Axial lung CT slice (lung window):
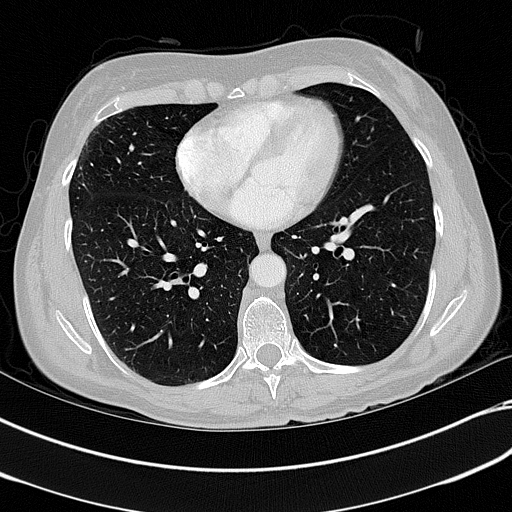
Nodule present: no